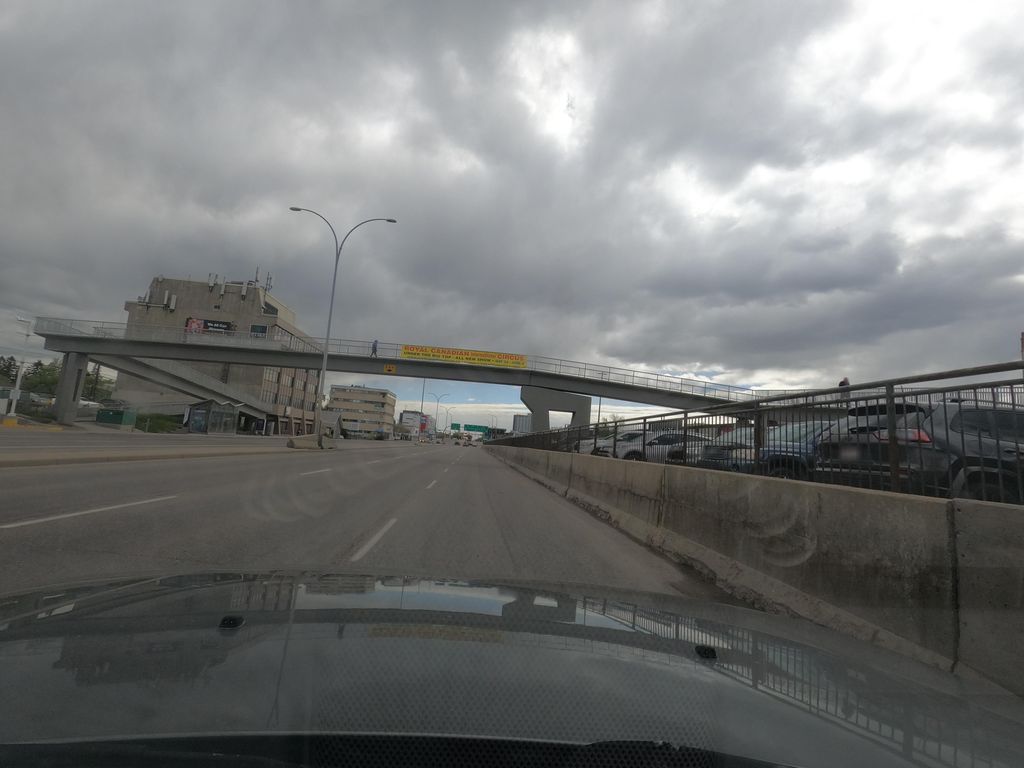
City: calgary